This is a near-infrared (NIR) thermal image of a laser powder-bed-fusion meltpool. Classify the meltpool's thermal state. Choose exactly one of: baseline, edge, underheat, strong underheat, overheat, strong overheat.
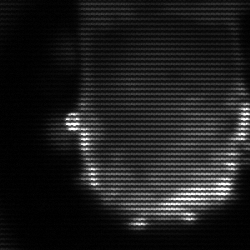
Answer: baseline